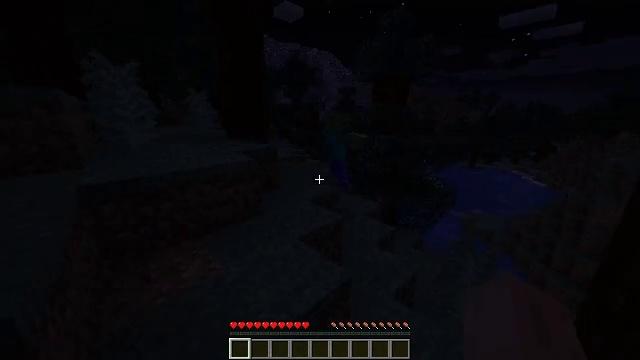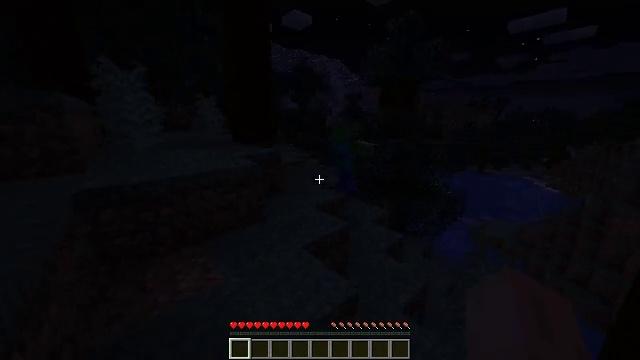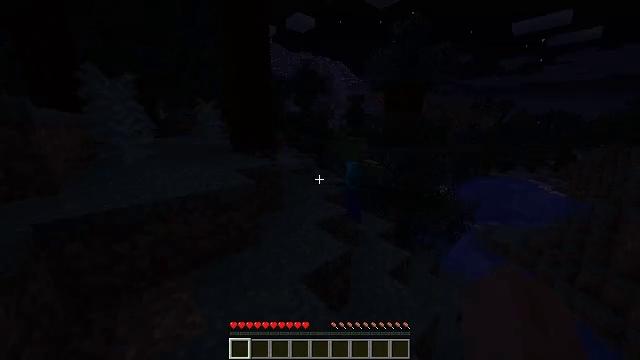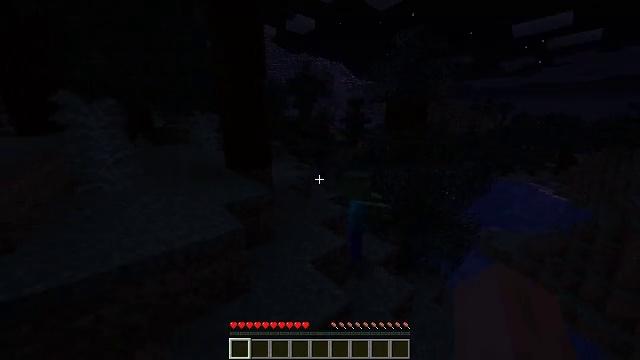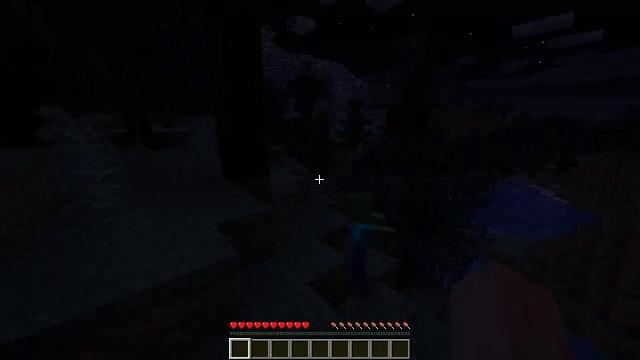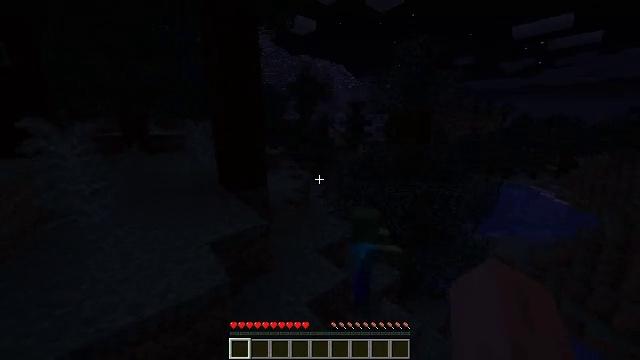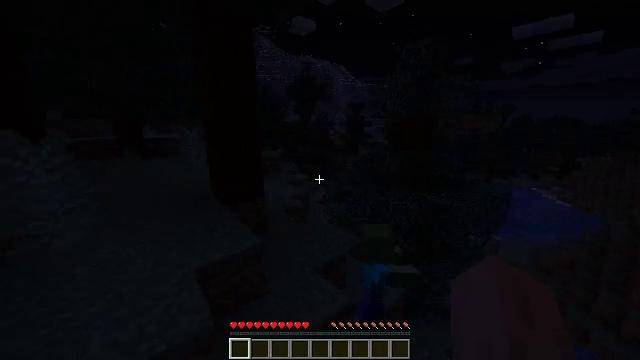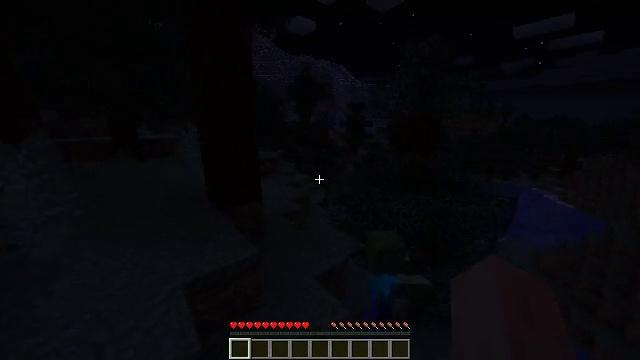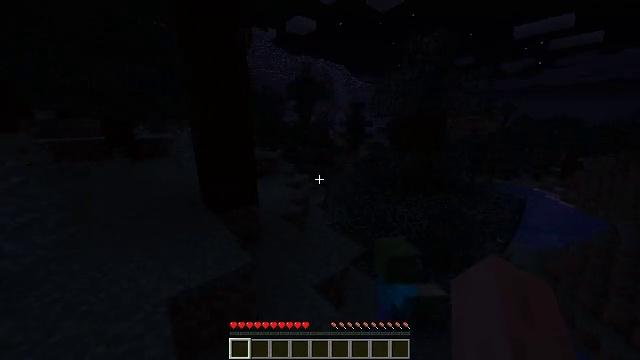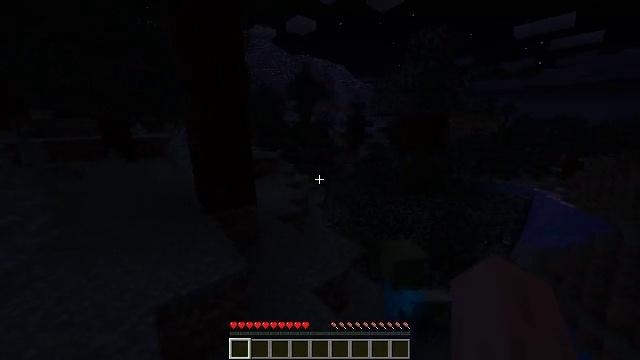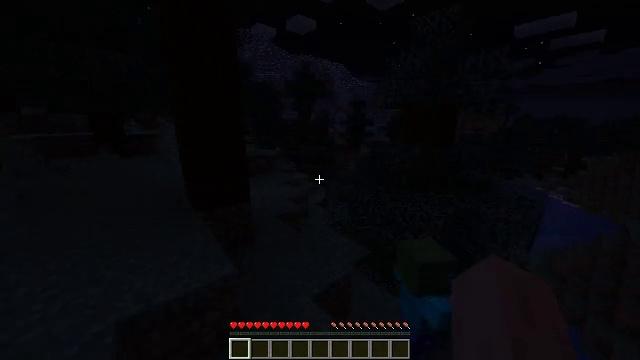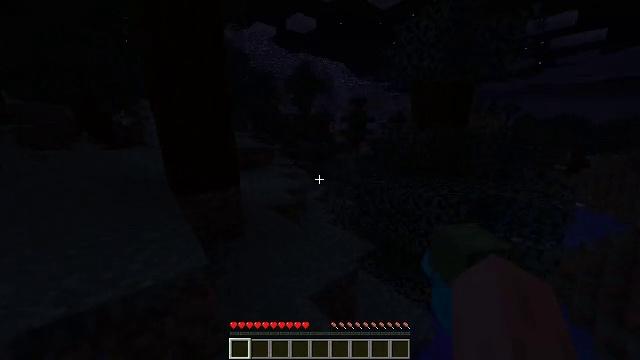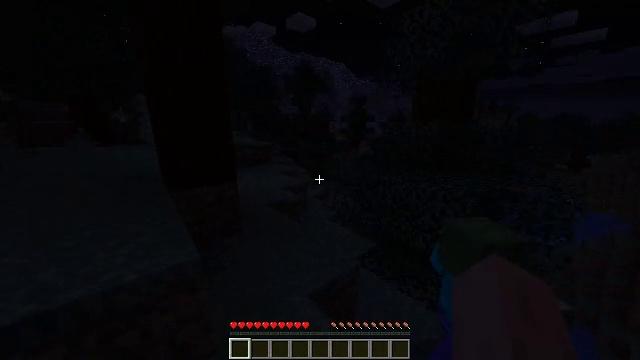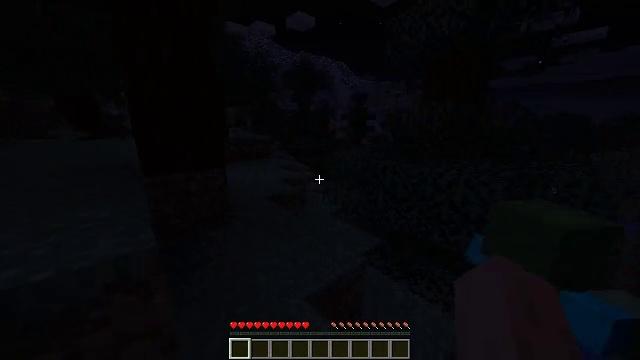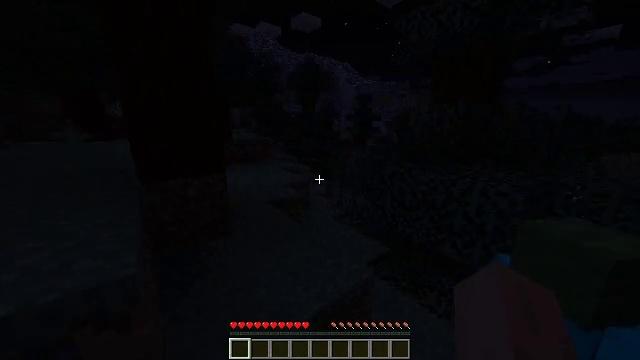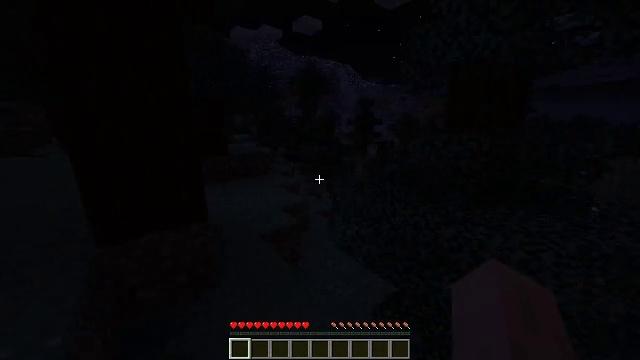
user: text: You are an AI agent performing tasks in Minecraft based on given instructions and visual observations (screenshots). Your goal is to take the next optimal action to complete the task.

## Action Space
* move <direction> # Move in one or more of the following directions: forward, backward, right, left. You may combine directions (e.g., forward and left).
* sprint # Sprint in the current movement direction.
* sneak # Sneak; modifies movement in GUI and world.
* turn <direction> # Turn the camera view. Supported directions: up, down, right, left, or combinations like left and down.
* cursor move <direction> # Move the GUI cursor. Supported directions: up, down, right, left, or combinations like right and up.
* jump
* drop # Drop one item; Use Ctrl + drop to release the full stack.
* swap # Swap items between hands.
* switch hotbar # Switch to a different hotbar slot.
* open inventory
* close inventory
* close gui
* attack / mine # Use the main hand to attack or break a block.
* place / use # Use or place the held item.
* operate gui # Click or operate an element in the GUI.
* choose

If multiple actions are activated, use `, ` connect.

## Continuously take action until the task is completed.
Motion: motion action
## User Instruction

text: Break the red mushroom block.
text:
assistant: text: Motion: move forward, sprint, turn left and up
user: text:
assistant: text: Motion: move forward, sprint, jump
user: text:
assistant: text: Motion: move forward, sprint, jump
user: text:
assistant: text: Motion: move forward, sprint, jump
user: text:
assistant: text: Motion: move forward, sprint, jump
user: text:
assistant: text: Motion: move forward, sprint, jump
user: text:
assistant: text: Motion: move forward, sprint, jump
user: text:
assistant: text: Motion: move forward, sprint, jump
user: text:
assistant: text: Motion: move forward, sprint, jump
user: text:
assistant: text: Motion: move forward, sprint, jump
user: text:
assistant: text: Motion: move forward, sprint, jump
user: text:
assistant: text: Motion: move forward, sprint, jump
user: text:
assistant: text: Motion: move forward, sprint, jump
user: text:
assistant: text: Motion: move forward, sprint, turn left, jump
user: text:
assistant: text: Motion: move forward, sprint, jump
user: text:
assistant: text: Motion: move forward, sprint, jump
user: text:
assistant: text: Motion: move forward, sprint, jump
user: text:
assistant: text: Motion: move forward, sprint, turn left, jump
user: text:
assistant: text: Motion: move forward, sprint, turn left, jump
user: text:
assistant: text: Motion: move forward, sprint, turn left and down, jump
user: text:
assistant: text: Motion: move forward, sprint, turn left and down, jump
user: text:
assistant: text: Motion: move forward, sprint, jump
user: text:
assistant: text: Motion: move forward, sprint, jump
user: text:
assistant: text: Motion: move forward, sprint, jump
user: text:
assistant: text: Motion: move forward, sprint, jump
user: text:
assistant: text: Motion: move forward, sprint, jump
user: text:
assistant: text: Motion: move forward, sprint, turn up, jump
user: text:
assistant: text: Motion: move forward, sprint, jump
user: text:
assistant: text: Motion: move forward, sprint, jump
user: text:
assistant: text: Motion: move forward and move left, sprint, turn right, jump